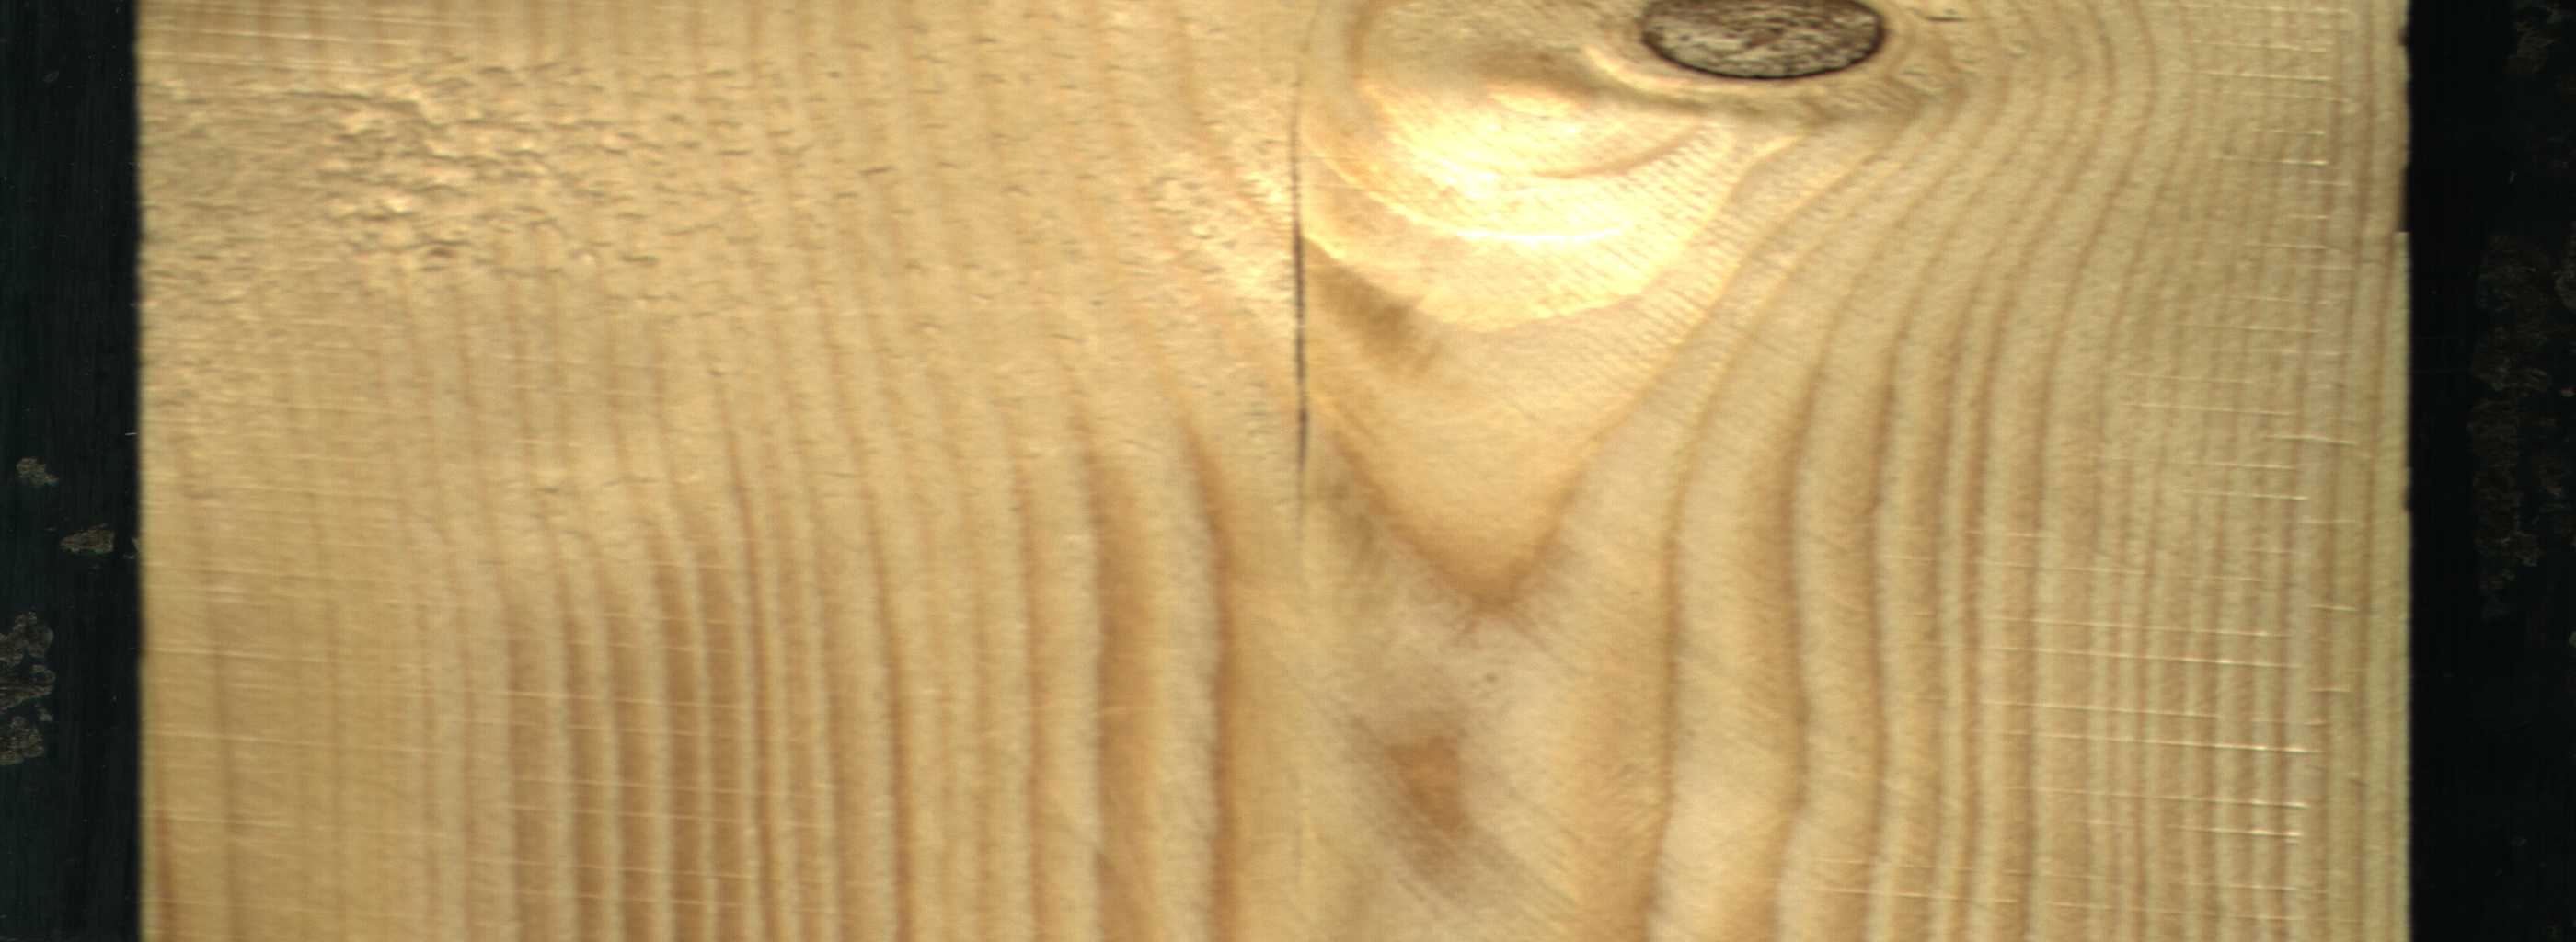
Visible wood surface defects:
Crack
Dead_Knot